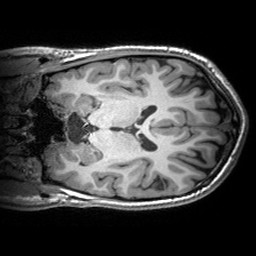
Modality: T1w
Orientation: coronal
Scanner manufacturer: siemens
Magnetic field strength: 3 T
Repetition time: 2.53 s
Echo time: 0.00299 s